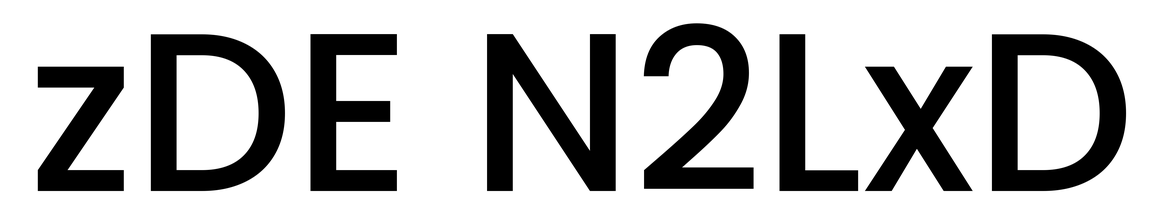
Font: Poppins-Medium